Interaction volume radius: 5 \u00c5
Interaction volume height: 30 \u00c5
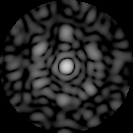
Disorder parameter: 0.7196